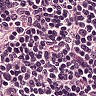
Metastatic tissue present: no